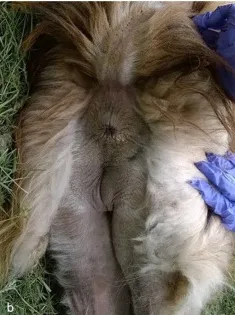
Llamas (case no. 2), skin lesions. Hind limbs, perianal, peri vulvar region, and ,ventral aspect of the tail: alopecia, mild erythema, and ,scaling, and ,mild, focal lichenification.
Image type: medical_photograph (skin_photograph)